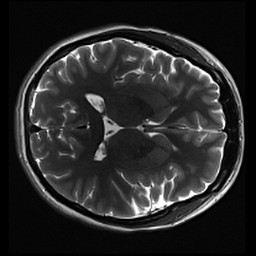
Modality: inplaneT2
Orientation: axial